Field crop: maize
Growth stage: 2
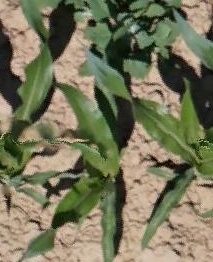
Species: maize